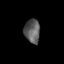
Tissue: skin
Cell type: Epithelial cells
Senescence score: 0.2215
Nuclear area (px): 365
Mean DAPI intensity: 91.219